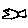
Label: fish